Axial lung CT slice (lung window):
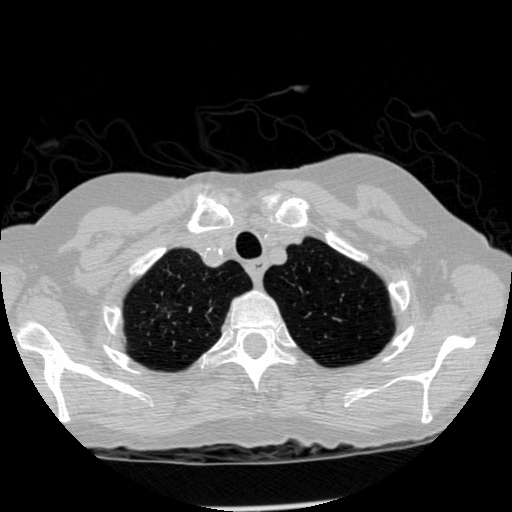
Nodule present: no